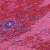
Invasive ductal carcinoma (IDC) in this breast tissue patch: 0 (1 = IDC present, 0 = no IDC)